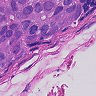
Metastatic tissue present: yes